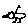
Label: bird